Question: I'm trying to understand assembly. Today's topic is: "Storing and incrementing int variables and printing numbers" :)
So here's my code
'''
dane segment
count db 0
dane ends
code segment
start:
inc byte ptr ds:[count]
inc byte ptr ds:[count]
inc byte ptr ds:[count]
mov dl,ds:[count]
mov ah,2
int 21h
mov ah,4ch
int 21h
code ends
end start
'''
When I compile and run, I got this error:

It only happens when 'count' is incremented more than once.
What wrong am I doing?
Can somebody explain why I can't simply write:
'''
inc count
'''
Also, why I have to put 'byte ptr' when incrementing values, but not if I copy it to 'dl' register?
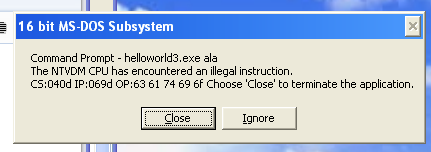
Answer: rewrote and added text, added code (works in MASM 6.11):
In x86 assembbly you need to specify the size of the memory operand for instructions in which there would be ambiguity otherwise. You have to tell the assembler the size of the operand with 'byte ptr', 'word ptr' etc. For that reason 'inc byte ptr ds:[count]' needs 'byte ptr'. 'inc word ptr ds:[count' is different instruction.
'mov dl,ds:[count]' do not need 'byte ptr', because 'dl' is a 8-bit register and therefore the size of the memory operand is always the same, a byte (8 bits).
To print characters, you need to first convert the number into a string (or a single character for numbers less than 10). Otherwise you are printing control character ETX (see <URL>, like this:
Printing in decimal in x86 assembly is a asked quite often, see for example <URL> to get the idea.
EXE files need also a stack segment.
DOS EXE files need to have a stack segment. Assembling with MASM 6.11 does not give any warnings or errors, basically with 'dosexe.asm' (replace dosexe.asm to your assembly code file name).
But linking with ML ('ml dosexe.obj') gives the following warning:
So, a stack segment needs to be added, add the following lines to top of the source.
There was also some problem with data segment definition, I fixed that too.
The entire fixed assembly code could be something like this (works in MASM 6.11):